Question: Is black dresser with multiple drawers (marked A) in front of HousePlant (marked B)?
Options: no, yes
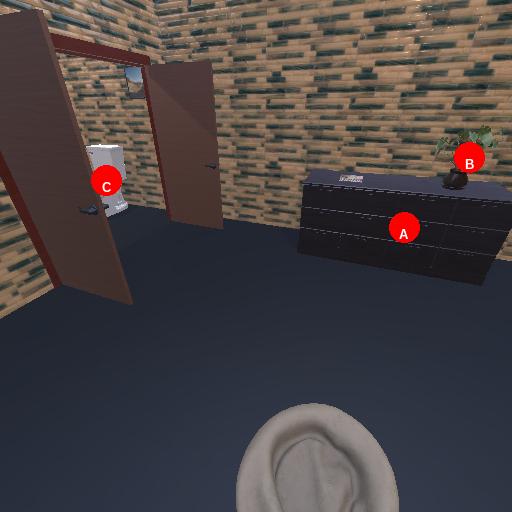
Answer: no